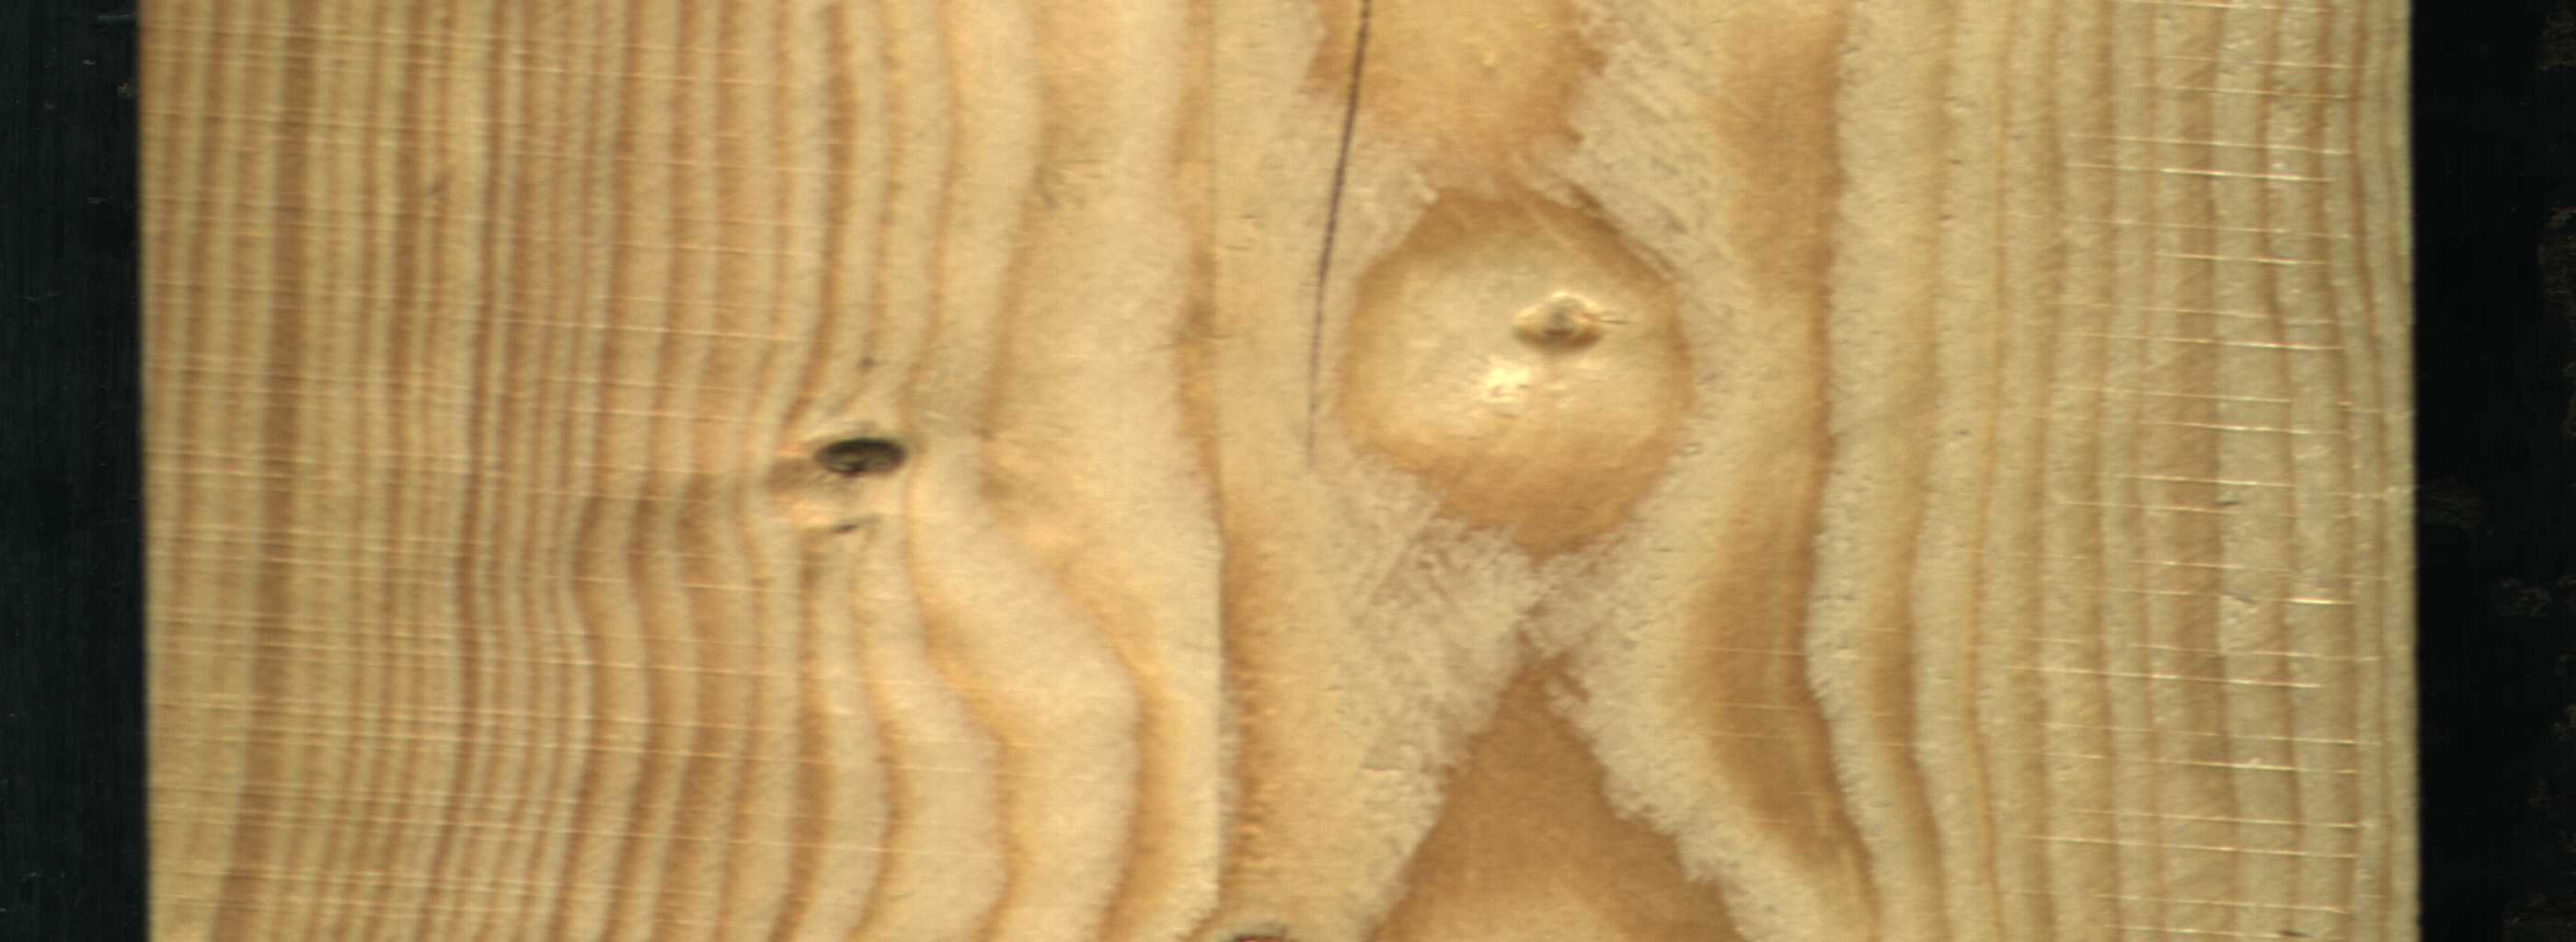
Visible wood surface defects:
Crack
Dead_Knot